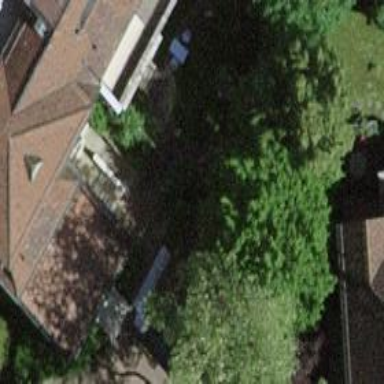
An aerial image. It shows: Shed building.